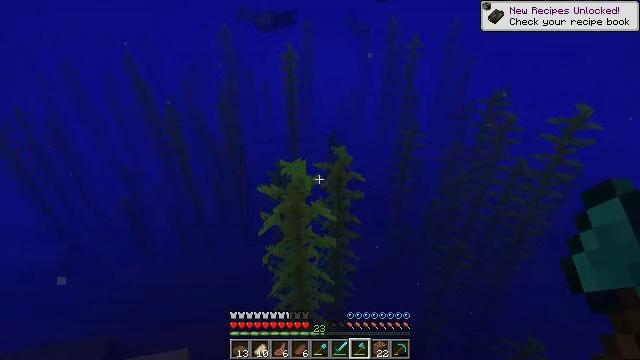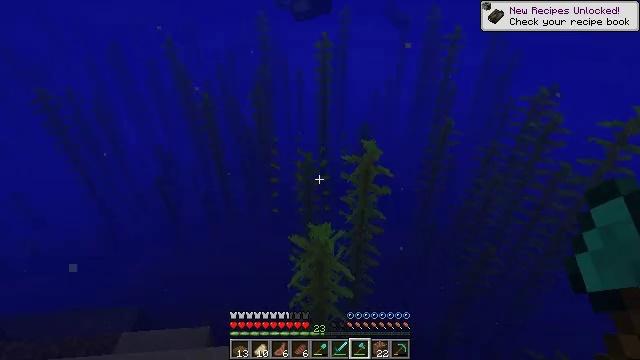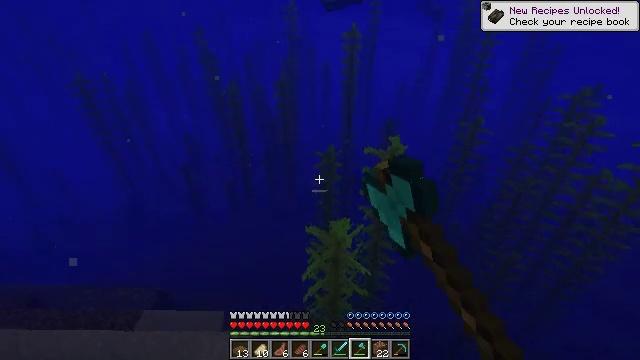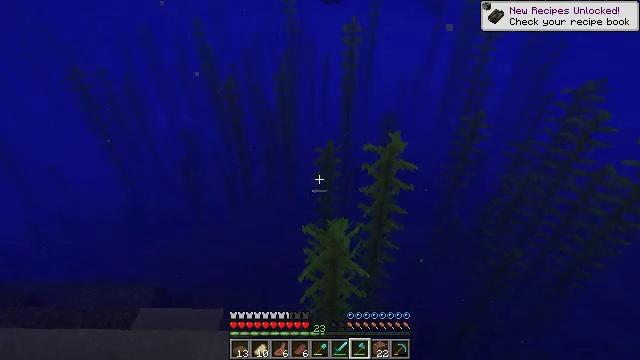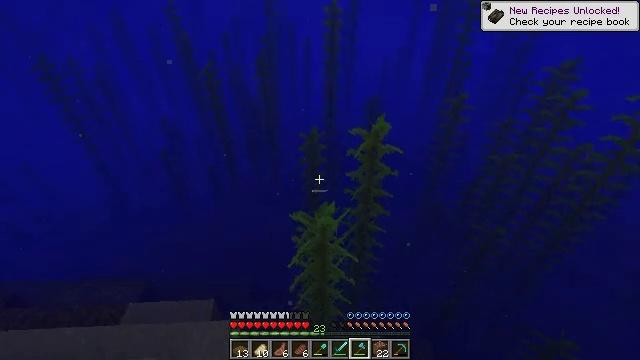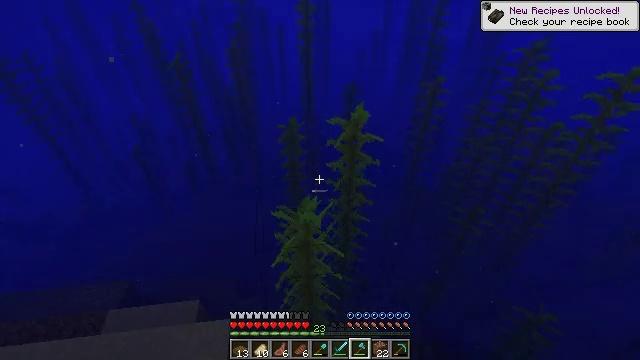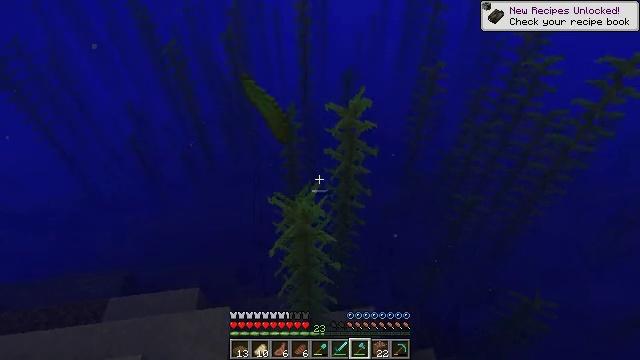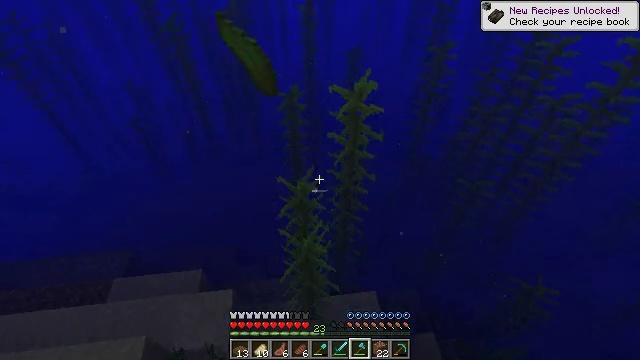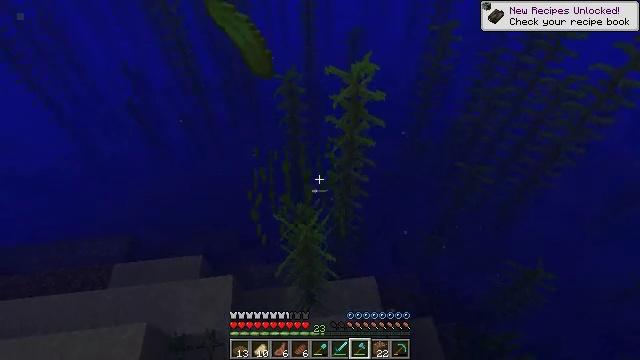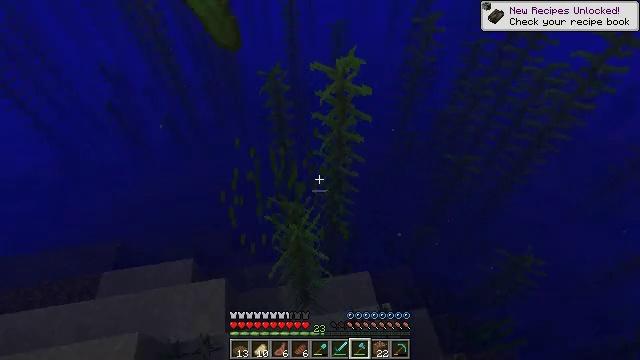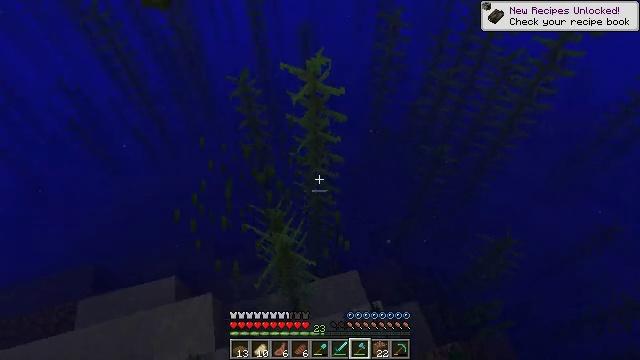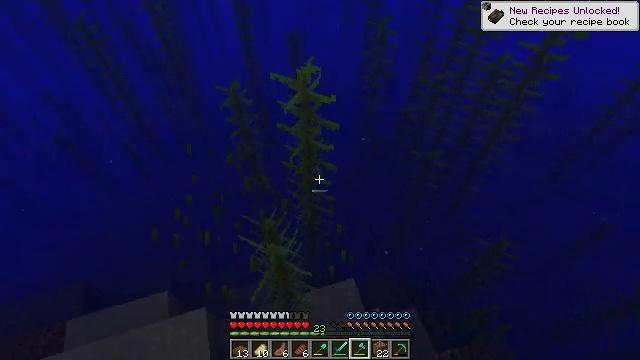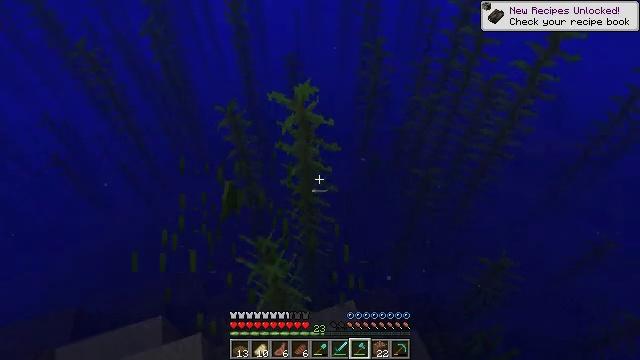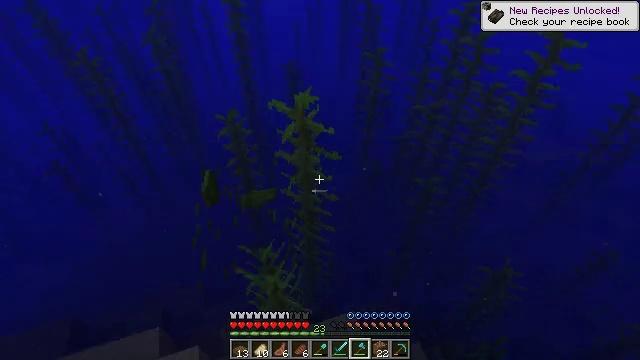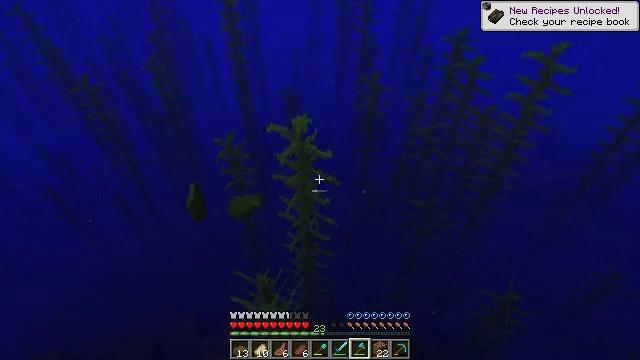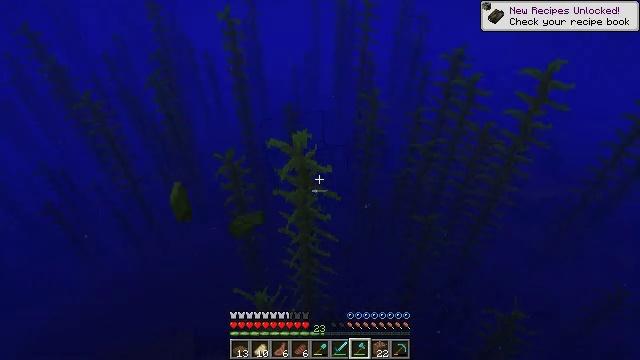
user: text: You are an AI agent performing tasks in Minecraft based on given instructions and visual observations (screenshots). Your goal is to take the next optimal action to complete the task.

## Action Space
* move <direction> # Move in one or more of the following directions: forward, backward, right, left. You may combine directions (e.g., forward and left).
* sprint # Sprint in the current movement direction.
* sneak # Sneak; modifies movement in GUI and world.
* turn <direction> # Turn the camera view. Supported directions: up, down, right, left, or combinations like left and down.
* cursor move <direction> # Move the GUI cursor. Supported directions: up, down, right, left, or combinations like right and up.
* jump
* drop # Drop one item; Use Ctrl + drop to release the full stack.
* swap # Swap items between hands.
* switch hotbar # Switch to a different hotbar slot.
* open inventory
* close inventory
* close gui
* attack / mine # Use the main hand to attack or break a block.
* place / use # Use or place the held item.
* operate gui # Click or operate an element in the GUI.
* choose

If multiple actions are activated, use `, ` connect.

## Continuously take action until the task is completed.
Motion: motion action
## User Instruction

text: Harvest kelp from the ocean.
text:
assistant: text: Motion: move forward, turn left and down, attack / mine
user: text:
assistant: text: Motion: move forward, turn left and down, attack / mine
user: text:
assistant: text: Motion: move forward, turn down, attack / mine
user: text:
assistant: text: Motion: move forward, turn right and down, attack / mine
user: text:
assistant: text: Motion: move forward, turn right and down
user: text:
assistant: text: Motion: move forward, turn down
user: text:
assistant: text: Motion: move forward, turn down, attack / mine
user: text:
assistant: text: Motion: move forward, turn down, attack / mine
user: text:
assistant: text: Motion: turn right, attack / mine
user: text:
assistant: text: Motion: turn right, attack / mine
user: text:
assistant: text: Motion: turn right and up, attack / mine
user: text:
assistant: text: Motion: turn up
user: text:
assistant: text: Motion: turn up
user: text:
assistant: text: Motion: turn up
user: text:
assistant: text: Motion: turn up
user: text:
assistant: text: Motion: turn left and up
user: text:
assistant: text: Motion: turn left, attack / mine
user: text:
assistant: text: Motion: move forward, turn left, attack / mine
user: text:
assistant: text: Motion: move forward, attack / mine
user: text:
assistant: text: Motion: move forward, attack / mine
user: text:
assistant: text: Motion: move forward, turn down
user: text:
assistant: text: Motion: turn down
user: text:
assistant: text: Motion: turn down, attack / mine
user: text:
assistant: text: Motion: turn down, attack / mine
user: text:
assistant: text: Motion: turn left and down, attack / mine
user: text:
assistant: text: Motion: turn left and down
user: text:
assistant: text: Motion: turn left and down
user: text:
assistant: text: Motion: turn left and down, attack / mine
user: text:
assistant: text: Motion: attack / mine
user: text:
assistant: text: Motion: turn down, attack / mine